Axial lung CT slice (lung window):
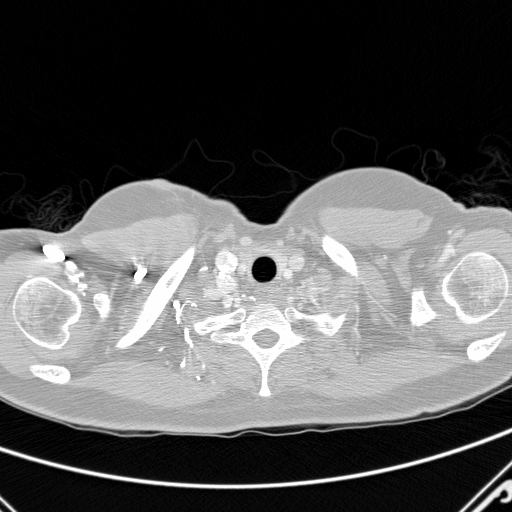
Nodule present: no